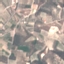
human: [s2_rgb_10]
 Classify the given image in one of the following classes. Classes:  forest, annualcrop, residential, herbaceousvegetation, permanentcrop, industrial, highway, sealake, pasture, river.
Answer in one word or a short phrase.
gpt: PermanentCrop